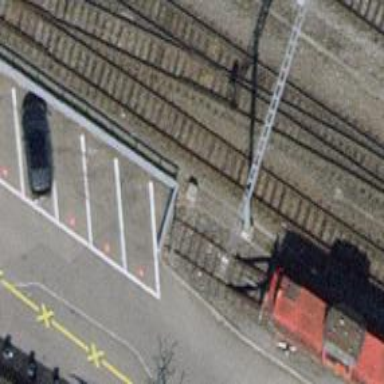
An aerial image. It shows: Railway buffer stop.